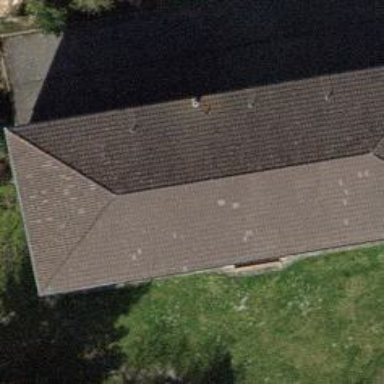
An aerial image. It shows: Building with hipped roof shape.